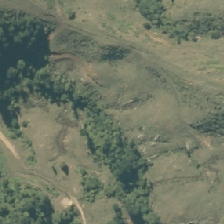
Land cover: broadleaved_indigenous_hardwood